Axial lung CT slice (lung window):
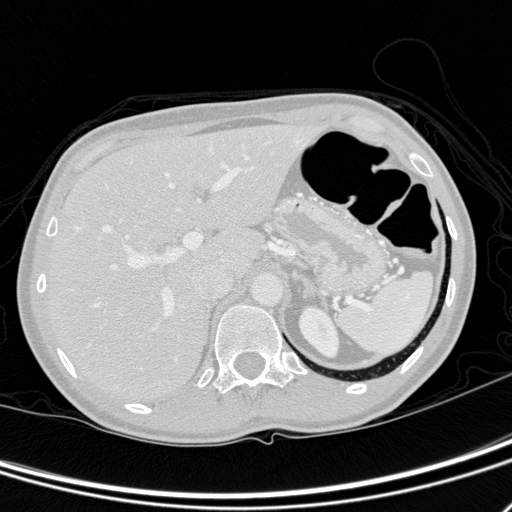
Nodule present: no